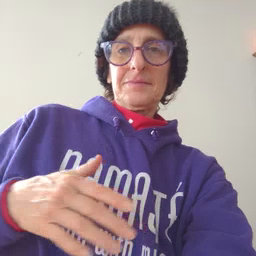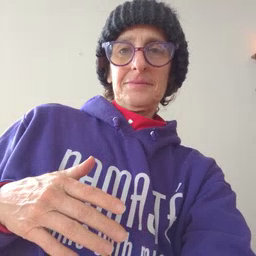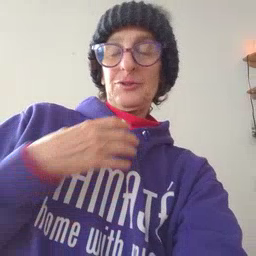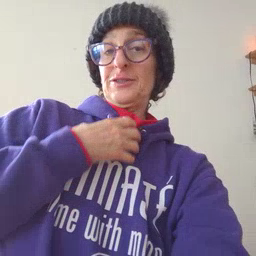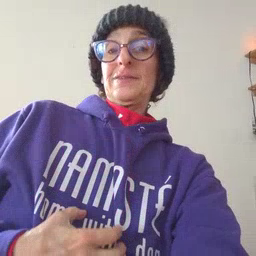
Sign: hungry